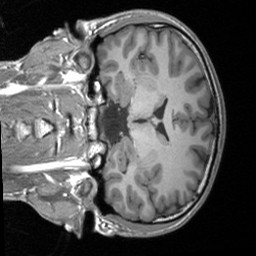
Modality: T1w
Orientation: coronal
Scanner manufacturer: siemens
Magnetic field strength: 3 T
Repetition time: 1.9 s
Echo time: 0.00226 s